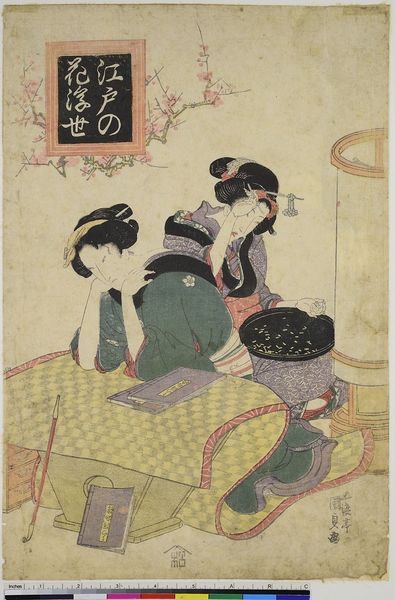
Titel: Moxa, aus der Serie: Blumen-ukiyo aus Edo
Künstler: Utagawa Kunisada
Standort: Hamburg
Institution: Museum für Kunst und Gewerbe Hamburg
Schlagwörter: frau, tablett, holzschnitt, japan, buch, druckgraphik, druckgrafik, zeit, farbholzschnitt, wood, edo, japanese, reproduktionen, tabakspfeife, druckerzeugnisse, ukiyo, calligraphy, wood print